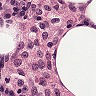
Metastatic tissue present: no